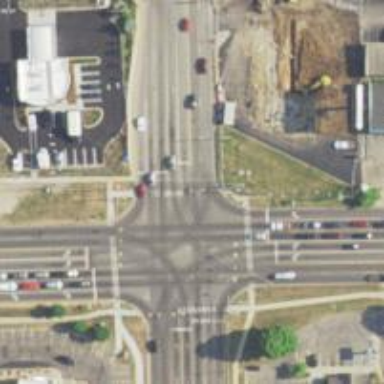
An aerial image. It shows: Marked crossing on the road.